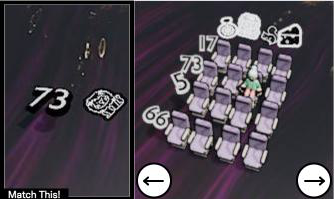
Task: seats
Answer: no